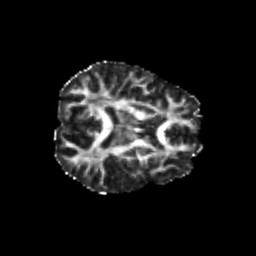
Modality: FA
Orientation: axial
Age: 23
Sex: female
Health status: healthy
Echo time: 0.074 s